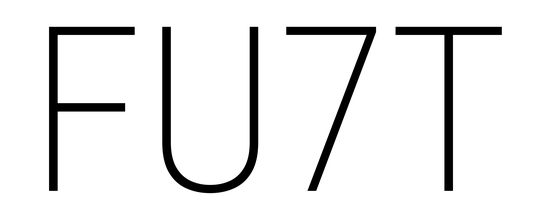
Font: Roboto_Condensed_ExtraLight